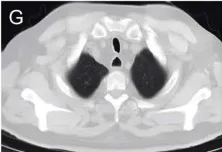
The chest high-resolution computed tomography and pathology of bronchoscopy biopsy. (G-I) The chest high-resolution computed tomography at 2-month follow-up showed complete resolution of previous lung lesions (Red arrows).
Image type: radiology (ct)